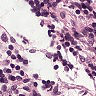
Metastatic tissue present: no